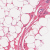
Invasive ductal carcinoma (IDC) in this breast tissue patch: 0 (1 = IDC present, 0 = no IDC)